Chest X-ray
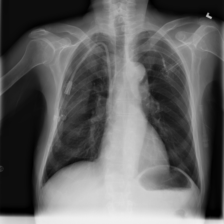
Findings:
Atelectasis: negative
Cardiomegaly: negative
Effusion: negative
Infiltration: positive
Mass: negative
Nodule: negative
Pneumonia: negative
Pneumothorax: negative
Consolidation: negative
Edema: negative
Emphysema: negative
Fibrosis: negative
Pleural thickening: negative
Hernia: negative